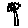
Label: tree